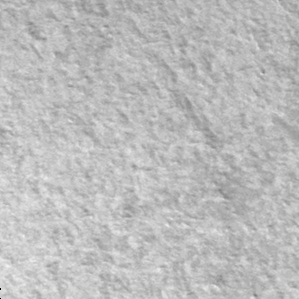
Label: frost